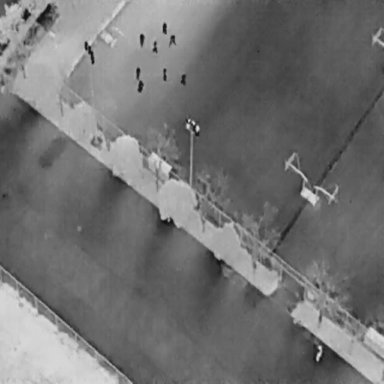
There are eight People in the infrared image.